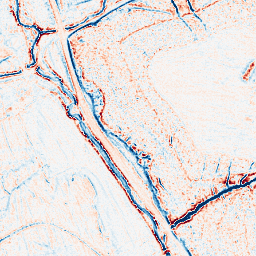
Category: edge_preserving
Decomposition family: anisotropic_diffusion
Decomposition parameters: iterations: 5
kappa: 30
gamma: 0.2
Upsampling method: linear_exact
Upsampling parameters: scale: 8
Upsampling scale: 8